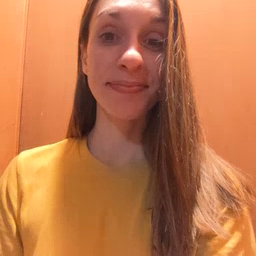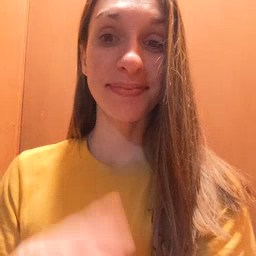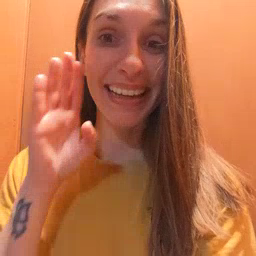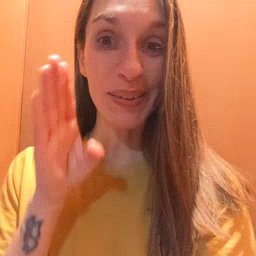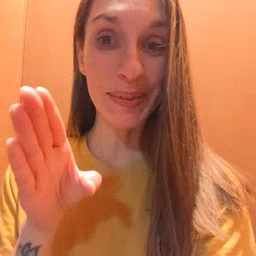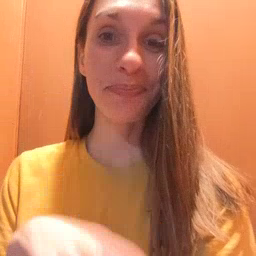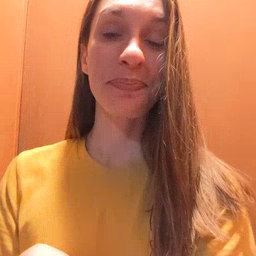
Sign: hello